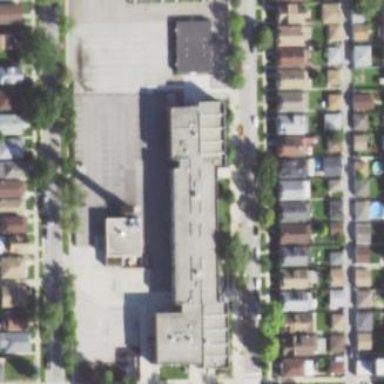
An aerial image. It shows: School.